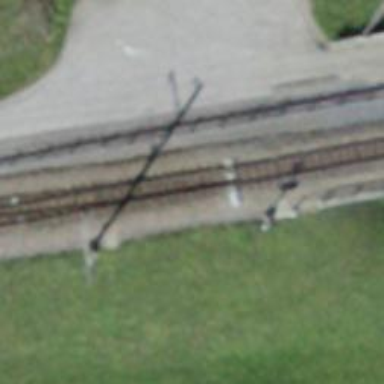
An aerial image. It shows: Railway switch.